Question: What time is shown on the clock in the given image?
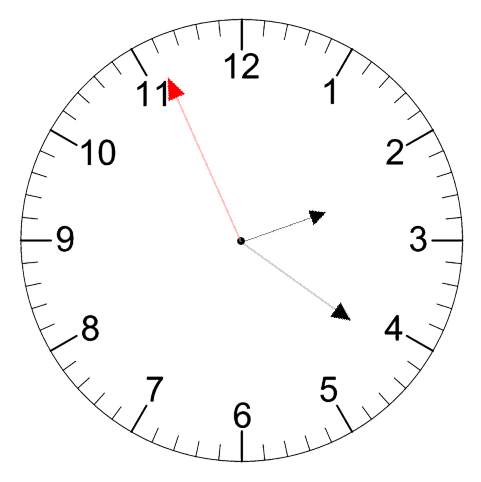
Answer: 02:20:56